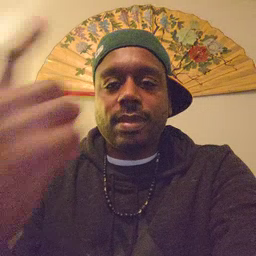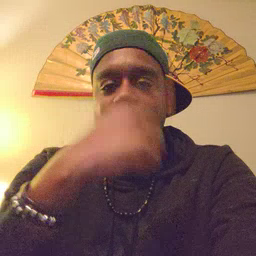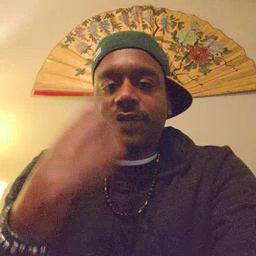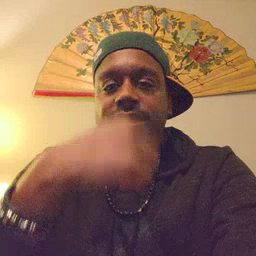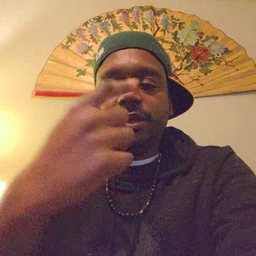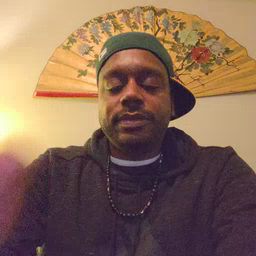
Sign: face